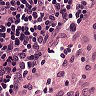
Metastatic tissue present: no